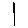
Label: line